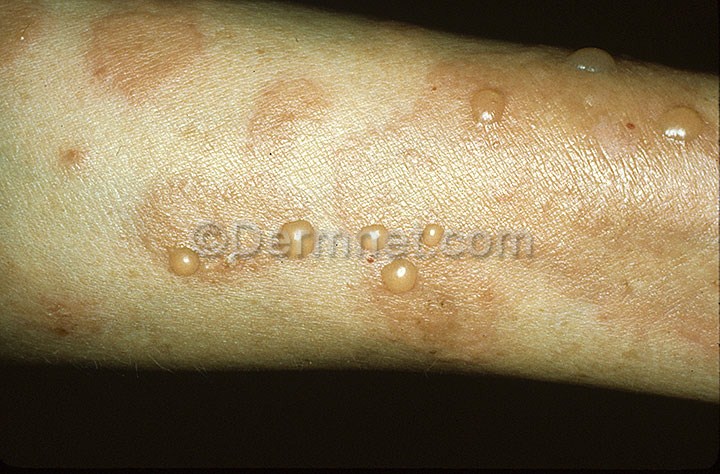
Disease: Bullous Disease Photos